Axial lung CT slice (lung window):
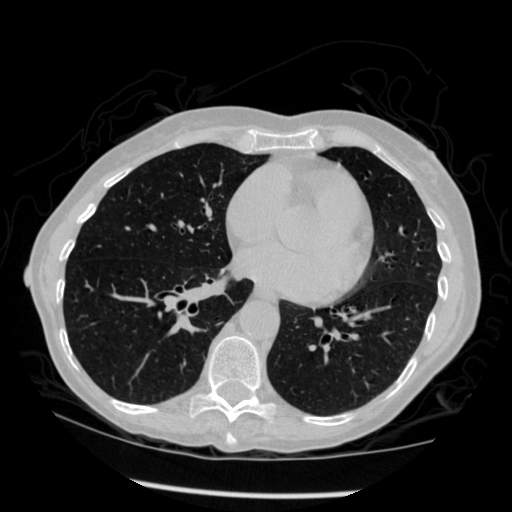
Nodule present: no